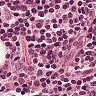
Metastatic tissue present: no